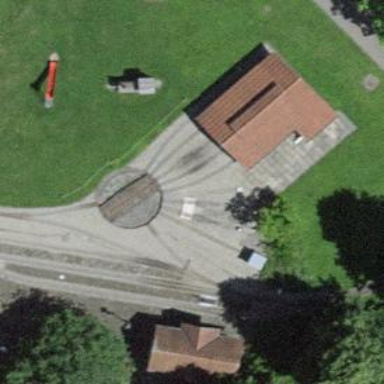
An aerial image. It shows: Miniature railway.